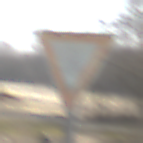
Verkehrszeichen: VorfahrtGewaehren
Umgebung: Outdoor, Nature
Tageszeit: MorningAfternoon
Wetter: Clear
Licht: Natural
Jahreszeit: Winter
Kontrast: HighContrast